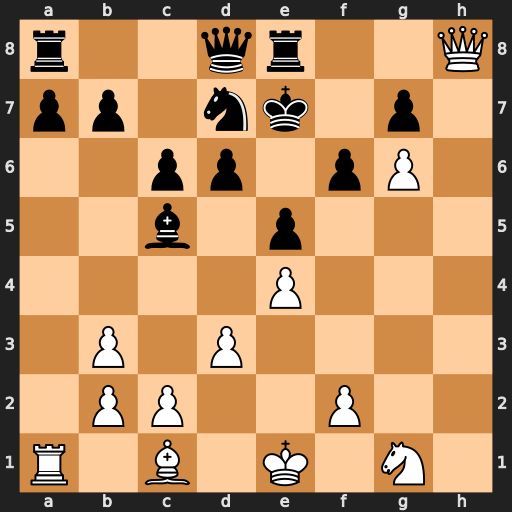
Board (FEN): r2qr2Q/pp1nk1p1/2pp1pP1/2b1p3/4P3/1P1P4/1PP2P2/R1B1K1N1
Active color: w
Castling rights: Q
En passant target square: -
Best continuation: Qxg7+ Ke6 Qf7#